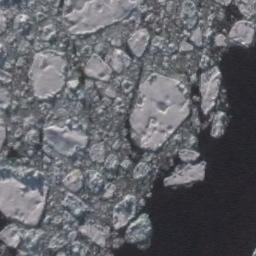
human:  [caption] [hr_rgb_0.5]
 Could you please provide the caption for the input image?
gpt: Sea ice is surrounded by water .

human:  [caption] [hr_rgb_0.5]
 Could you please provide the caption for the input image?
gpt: There are many ice on the black sea .

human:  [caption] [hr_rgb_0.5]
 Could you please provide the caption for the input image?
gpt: A lot of sea ice of different sizes and thickness gathers together and the color of the seawater is deep blue .

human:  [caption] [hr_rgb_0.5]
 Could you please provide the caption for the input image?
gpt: Countless ice cubes of various sizes are tightly connected into a large piece floating on the deep blue sea and covering the sea .

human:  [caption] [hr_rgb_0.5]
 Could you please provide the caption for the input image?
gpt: There are many sea ice linked into sheets .